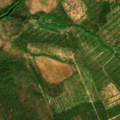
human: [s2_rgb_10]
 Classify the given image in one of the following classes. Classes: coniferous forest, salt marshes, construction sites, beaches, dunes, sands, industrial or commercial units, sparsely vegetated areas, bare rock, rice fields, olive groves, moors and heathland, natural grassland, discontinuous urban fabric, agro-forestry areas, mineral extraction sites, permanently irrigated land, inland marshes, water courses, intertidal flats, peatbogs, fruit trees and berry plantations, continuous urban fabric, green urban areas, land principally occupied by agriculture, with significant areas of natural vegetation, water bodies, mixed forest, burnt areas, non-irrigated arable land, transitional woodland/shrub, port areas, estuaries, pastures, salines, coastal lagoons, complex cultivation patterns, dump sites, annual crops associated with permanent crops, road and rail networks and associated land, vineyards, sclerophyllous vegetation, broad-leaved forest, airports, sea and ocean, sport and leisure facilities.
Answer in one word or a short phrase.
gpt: mixed forest, transitional woodland/shrub